Field crop: maize
Growth stage: 2
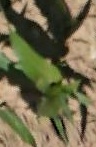
Species: maize